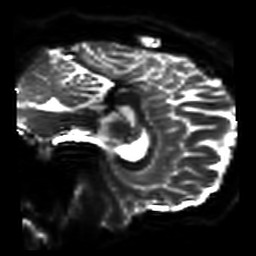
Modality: DWI
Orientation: sagittal
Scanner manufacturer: philips
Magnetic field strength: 7 T
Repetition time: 9.612 s
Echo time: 0.073 s